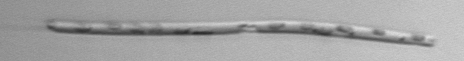
Label: Eucampia_morphytype1